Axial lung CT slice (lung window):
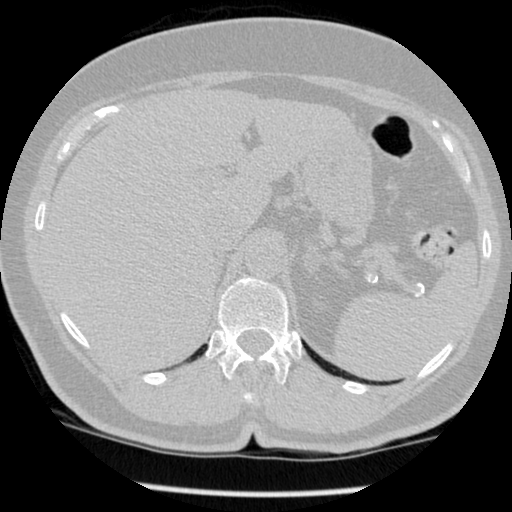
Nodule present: no